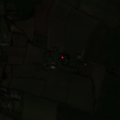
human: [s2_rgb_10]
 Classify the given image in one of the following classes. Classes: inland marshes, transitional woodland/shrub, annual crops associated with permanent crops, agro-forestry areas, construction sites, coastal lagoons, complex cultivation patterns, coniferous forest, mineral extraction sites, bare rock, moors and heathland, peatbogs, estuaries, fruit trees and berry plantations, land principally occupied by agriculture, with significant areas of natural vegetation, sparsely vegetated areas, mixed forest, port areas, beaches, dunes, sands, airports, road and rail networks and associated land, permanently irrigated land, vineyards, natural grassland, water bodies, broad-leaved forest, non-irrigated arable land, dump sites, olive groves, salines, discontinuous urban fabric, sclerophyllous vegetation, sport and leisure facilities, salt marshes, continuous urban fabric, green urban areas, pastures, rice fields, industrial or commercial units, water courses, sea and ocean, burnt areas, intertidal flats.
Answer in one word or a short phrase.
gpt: non-irrigated arable land, pastures